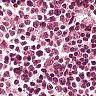
Metastatic tissue present: no